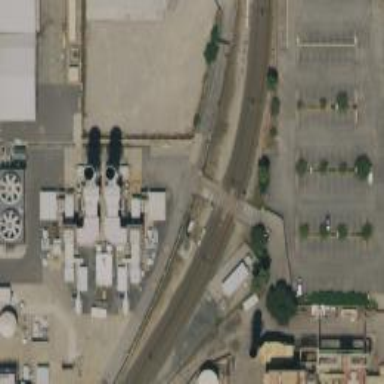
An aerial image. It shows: Gas turbine power generator.